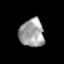
Tissue: skin
Cell type: Epithelial cells
Senescence score: 0.2255
Nuclear area (px): 677
Mean DAPI intensity: 159.863